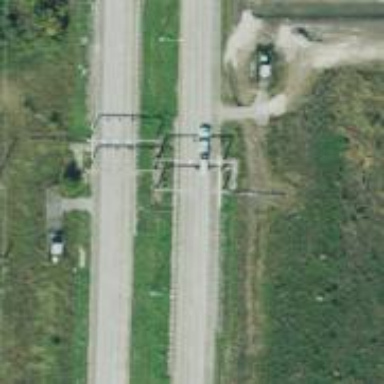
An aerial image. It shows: Toll gantry on the road.